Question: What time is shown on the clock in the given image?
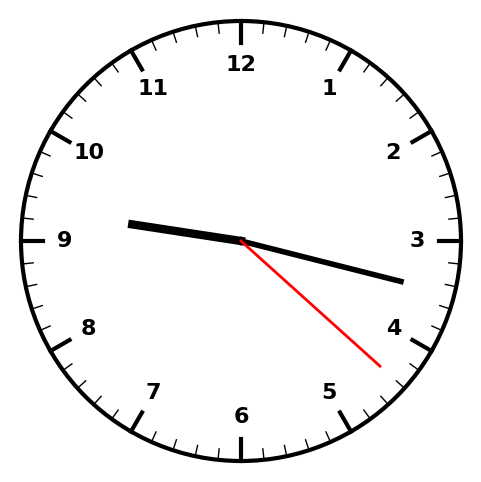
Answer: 09:17:22